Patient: sex F, age 51
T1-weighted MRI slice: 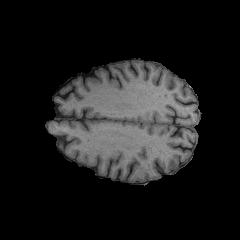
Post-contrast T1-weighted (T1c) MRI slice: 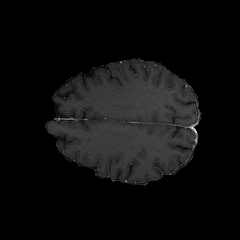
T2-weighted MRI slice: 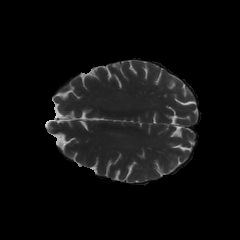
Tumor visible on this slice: no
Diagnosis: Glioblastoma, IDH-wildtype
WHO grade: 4